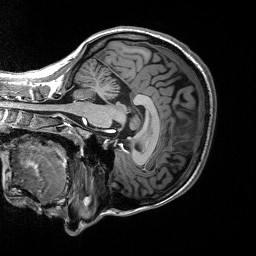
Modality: T1w
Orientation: sagittal
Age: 33
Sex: female
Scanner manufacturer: siemens
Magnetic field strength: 3 T
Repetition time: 2.53 s
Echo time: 0.00219 s